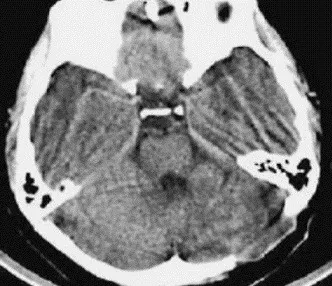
Brain CT with contrast 20 months after surgery and antibacillary treatment showing resolution of the lesion, the fourth ventricle is normally visible.
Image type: radiology (ct)